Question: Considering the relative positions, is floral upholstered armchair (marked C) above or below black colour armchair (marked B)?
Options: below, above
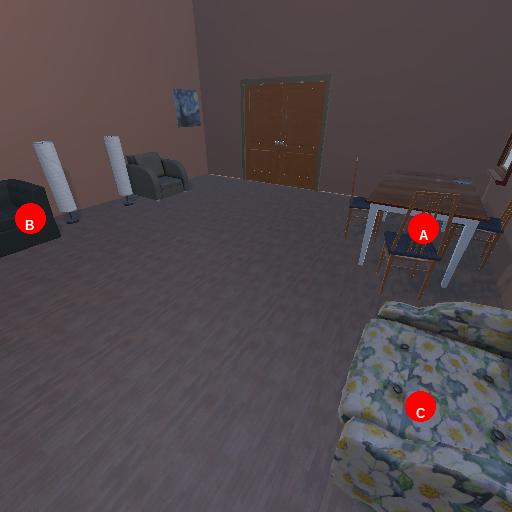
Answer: below